Field crop: maize
Growth stage: 2
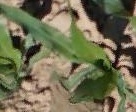
Species: maize